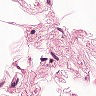
Metastatic tissue present: no